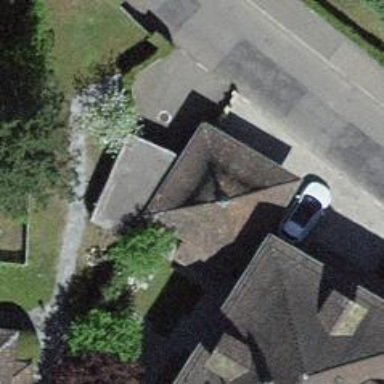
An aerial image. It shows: Group of garages.